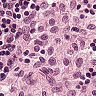
Metastatic tissue present: no